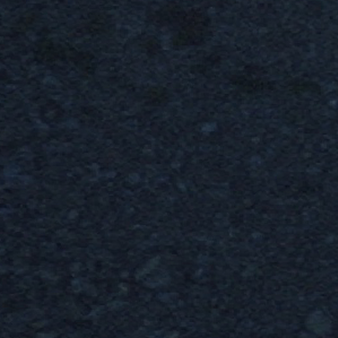
Label: other